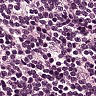
Metastatic tissue present: no